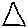
Label: triangle